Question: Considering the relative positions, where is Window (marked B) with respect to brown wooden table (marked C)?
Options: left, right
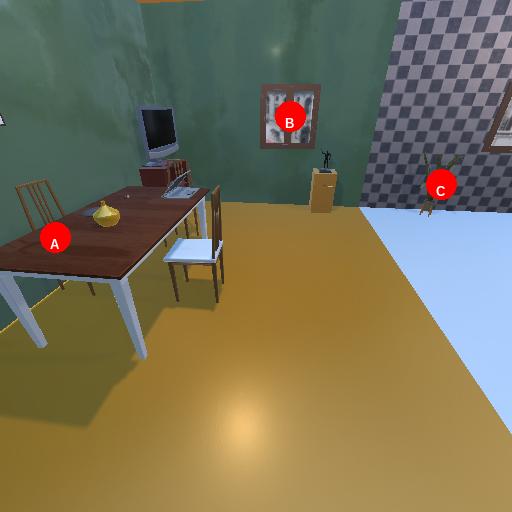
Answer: left